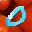
Label: 0